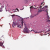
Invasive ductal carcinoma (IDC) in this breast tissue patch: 0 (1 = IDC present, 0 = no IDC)